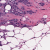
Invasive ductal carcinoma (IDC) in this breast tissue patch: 1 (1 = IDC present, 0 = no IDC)